Question: <URL> is a great solution to putting javascript into partial views but have them render at a later time.
I've converted the HtmlHelper extensions to VB.NET but I don't know how to use them with Razor.

'''
@Html.Script(@<script></script>)
'''
'Expression expected.'
'''
@Html.Script(@:<script></script>)
'''
'Expression expected.'
'''
@Code
Html.Script(@<script></script>)
End Code
'''
'Expression expected.'
'Syntax error.'
'''
@Code
Html.Script(@:<script></script>)
End Code
'''
'Expression expected.'
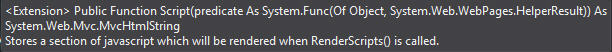
Answer: OP here. I thought of one solution which is to use Razor Helpers.
'''
Namespace Helpers.Extensions
Public Module HtmlHelperExtensions
<Extension>
Public Function Script(helper As HtmlHelper, result As HelperResult) As MvcHtmlString
helper.ViewContext.HttpContext.Items("_script_" & Guid.NewGuid.ToString) = result
Return MvcHtmlString.Empty
End Function
<Extension>
Public Function RenderScripts(helper As HtmlHelper) As IHtmlString
helper.ViewContext.Writer.WriteLine("<script type=""text/javascript"">")
For Each key As Object In helper.ViewContext.HttpContext.Items.Keys
If (key.ToString.StartsWith("_script_")) Then
Dim result As HelperResult =
DirectCast(helper.ViewContext.HttpContext.Items(key), HelperResult)
If result IsNot Nothing Then
helper.ViewContext.Writer.Write(result)
End If
End If
Next
helper.ViewContext.Writer.WriteLine("</script>")
Return MvcHtmlString.Empty
End Function
End Module
End Namespace
'''
'''
@Html.Script(Javascript)
@Helper Javascript()
@<text>
alert("It works");
</text>
End Helper
'''
'''
@Html.RenderScripts
'''